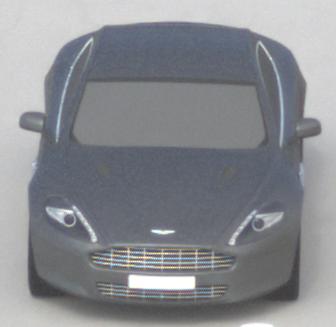
Make: Aston Martin
Model: Rapide
Detailed model: Rapide
Model produced from: 2010/03
Model produced until: 2013/07
Doors: 5
Color: gray
Road condition: dry road
Daytime: midday
Contrast: medium contrast